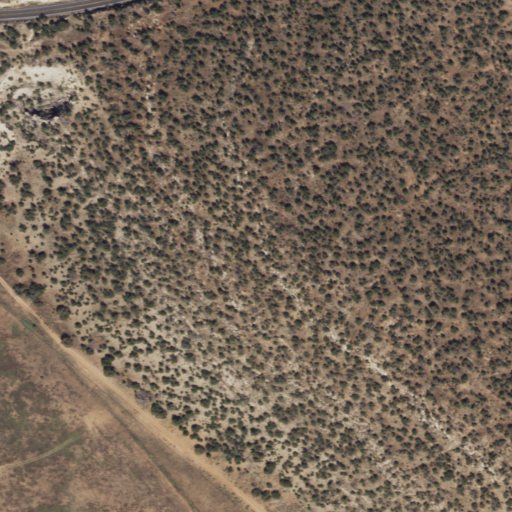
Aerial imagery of mountain in Arizona named Quayle Hill containing evergreen forest, shrub, grassland, open development, and low intensity development